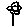
Label: flower